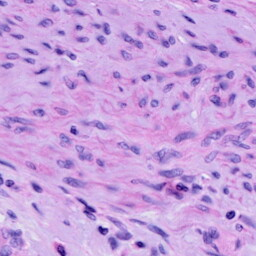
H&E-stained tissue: Cervix